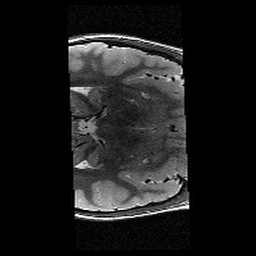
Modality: T2w
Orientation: axial
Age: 11
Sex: female
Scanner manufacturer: siemens
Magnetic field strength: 3 T
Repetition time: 9.23 s
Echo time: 0.067 s